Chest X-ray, AP view. Patient: 9 years old, sex M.
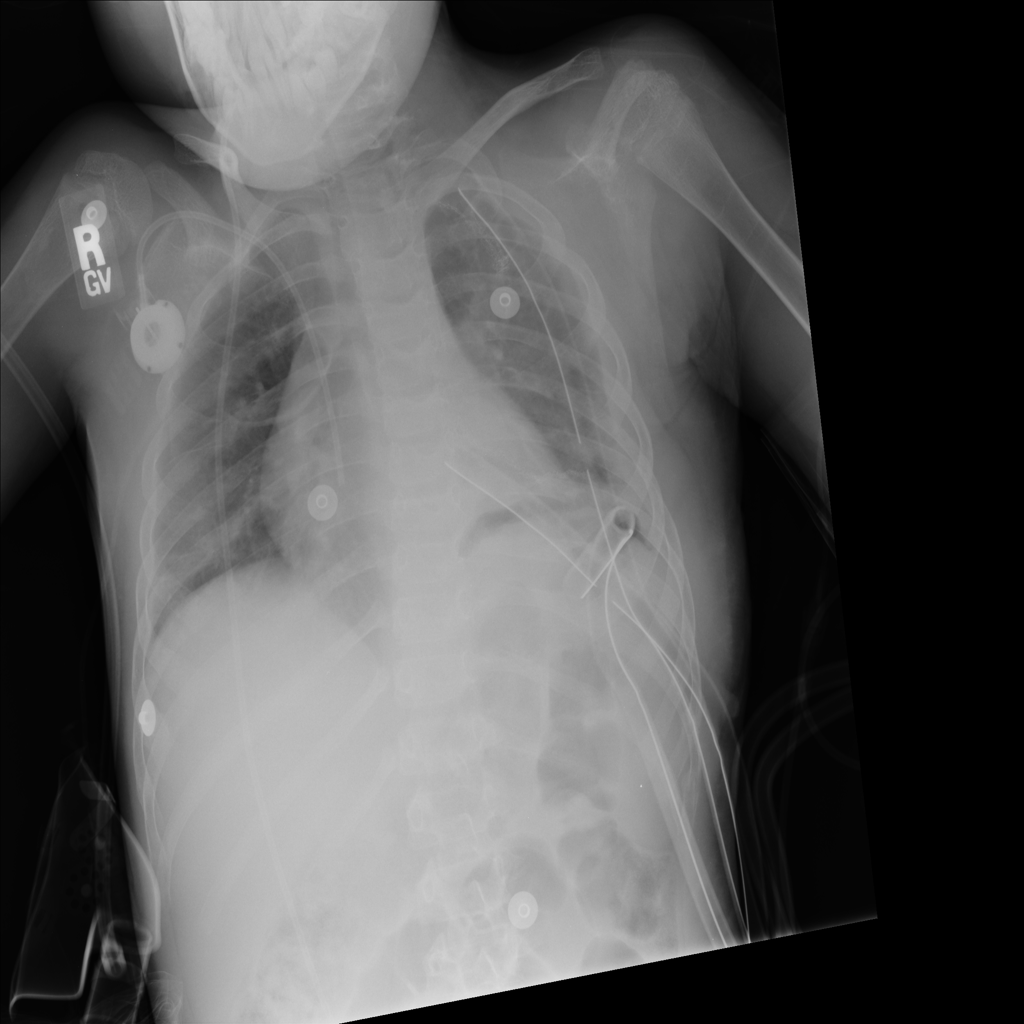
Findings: Atelectasis, Effusion